Question: I can do this without problems:
'''
boxplot(coef ~ habitat, data = res)
abline(h = 0, col = "green")
'''
But when I use lattice, the horizontal line is misplaced:
'''
bwplot(coef ~ habitat, data = res)
abline(h = 0, col = "green")
'''

I tried to use 'panel.abline' instead but that places the green line on top of the picture.
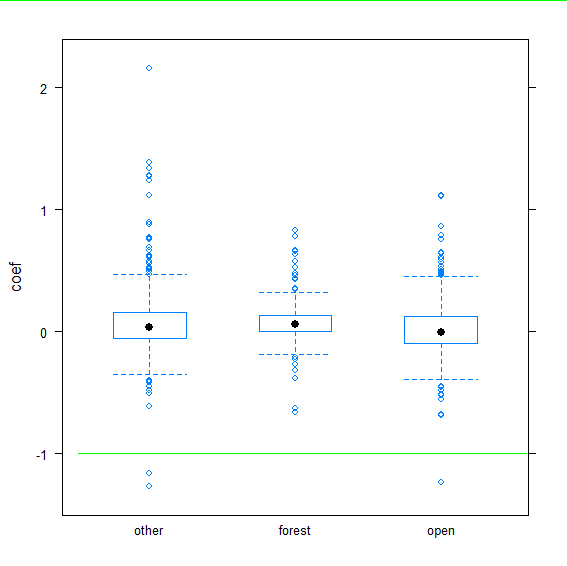
Answer: Use a panel function; order the contained functions in the order you'd like parts added; make use of '...' to avoid having to know / manage all parameters to the panel function
'''
bwplot(coef ~ habitat, data = res, panel=function(...) {
panel.abline(h=0, col="green")
panel.bwplot(...)
})
'''
The notion of a panel function makes more sense when there are several panels, e.g.,
'''
res = data.frame(coef=rnorm(99) + (-1):1, habitat=sample(letters[1:3], 99, TRUE),
grp=c("W", "X", "Y"))
bwplot(coef ~ habitat | grp, data = res, panel=function(x, y, ...) {
## green line at panel-median y value
panel.abline(h=median(y), col="green")
panel.bwplot(x, y, ...)
})
'''